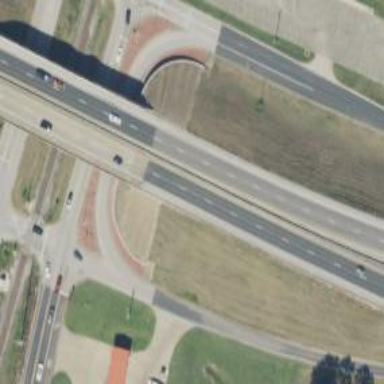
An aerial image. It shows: Bridge for trunk highway with expressway access.